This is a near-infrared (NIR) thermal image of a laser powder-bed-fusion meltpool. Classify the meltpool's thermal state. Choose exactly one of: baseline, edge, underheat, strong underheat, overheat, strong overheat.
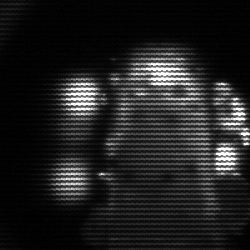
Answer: strong underheat